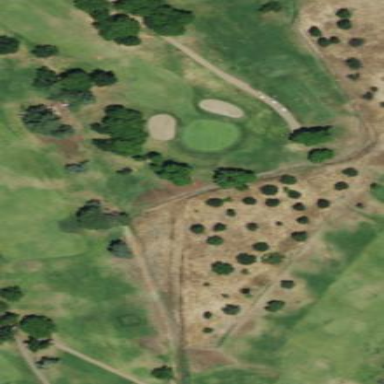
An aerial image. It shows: Area of rough grass used for golf.